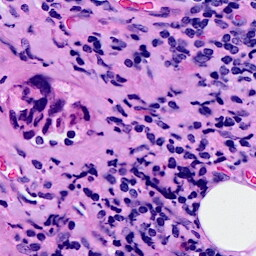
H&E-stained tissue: Breast